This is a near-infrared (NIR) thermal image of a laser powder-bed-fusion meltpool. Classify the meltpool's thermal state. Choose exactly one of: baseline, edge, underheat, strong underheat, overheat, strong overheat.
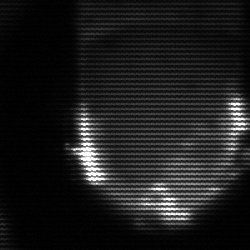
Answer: baseline